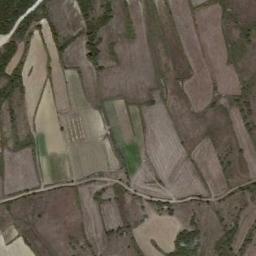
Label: terrace